Interaction volume radius: 5 \u00c5
Interaction volume height: 35 \u00c5
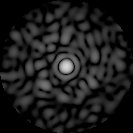
Disorder parameter: 0.8106